Field crop: tomato
Growth stage: 1
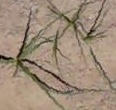
Species: cyperus